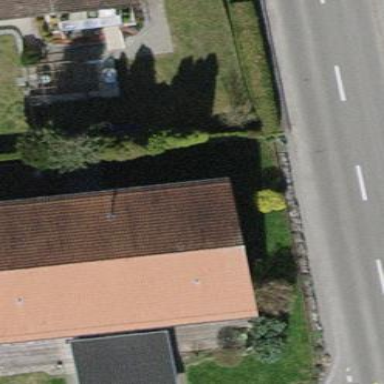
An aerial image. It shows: Gabled roof house.